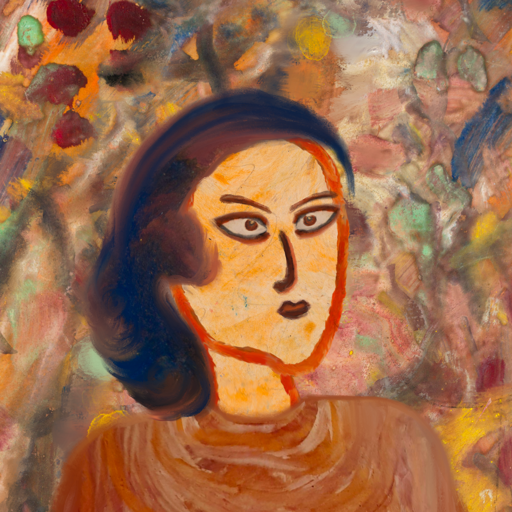
Background: Mother_And_Son_Mother, Head And Neck Side: Experience, Face Side: Roy_Bahadur, Bust: Pious_Lady, Hair Side: Mother_And_Son_Son, Head Accessory: Blank, Second Necklace: Blank, Necklace: Blank, Baby: Blank